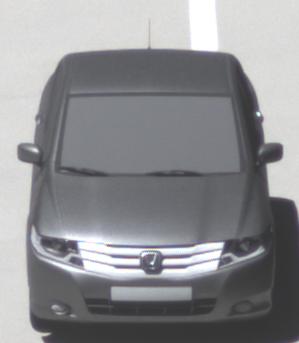
Make: Honda
Model: City
Detailed model: Gen. 6
Model produced from: 2008
Model produced until: 2013
Doors: 4
Color: gray
Road condition: dry road
Daytime: midday
Contrast: high contrast